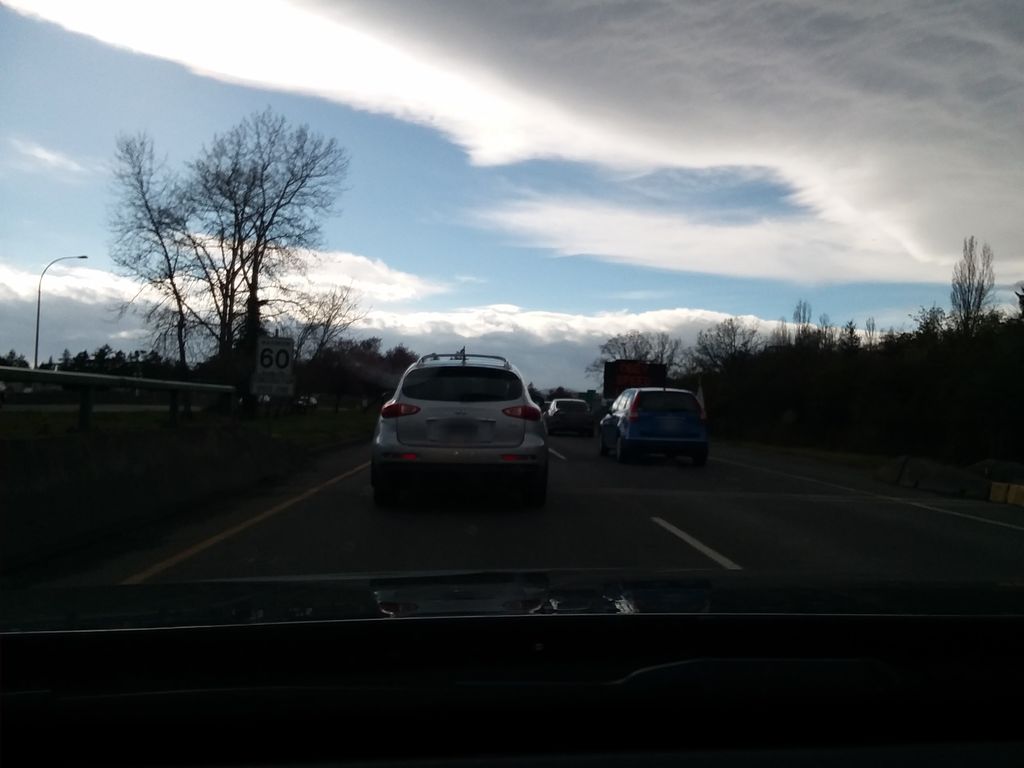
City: victoria